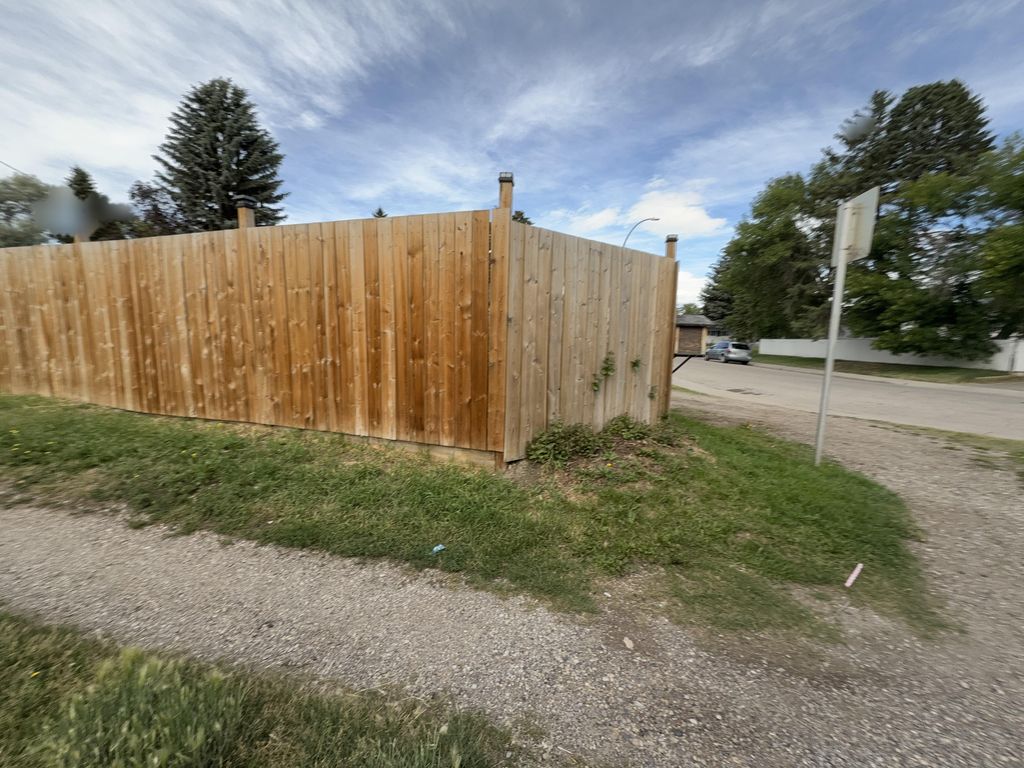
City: calgary